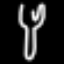
Label: fork